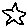
Label: star